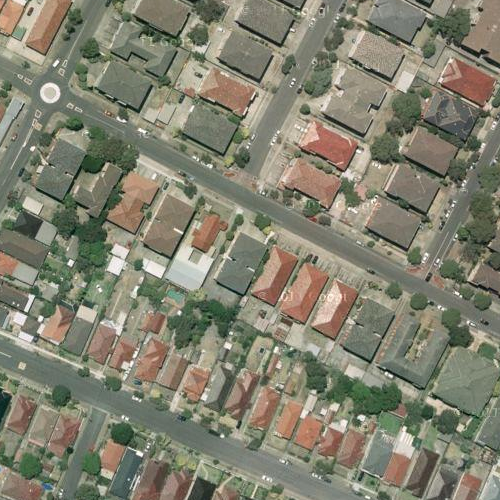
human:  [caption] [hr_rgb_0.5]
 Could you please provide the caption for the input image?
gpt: A residential area with lots of houses arranged neatly and some roads go through this area .

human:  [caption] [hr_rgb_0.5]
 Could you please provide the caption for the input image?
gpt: This is a residential area with many houses arranged neatly .

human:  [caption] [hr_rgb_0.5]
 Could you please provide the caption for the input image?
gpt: Many houses arranged neatly and divided into rectangles by some roads .

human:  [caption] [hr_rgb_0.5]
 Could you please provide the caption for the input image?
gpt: Lots of houses arranged neatly in the residential area and divided into rectangles by some roads .

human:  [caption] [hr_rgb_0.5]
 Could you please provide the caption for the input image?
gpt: There are lots of houses arranged densely and divided into rectangles by some roads .